Aerial crown-view tile of a tropical tree (Barro Colorado Island, Panama), acquired 20250818:
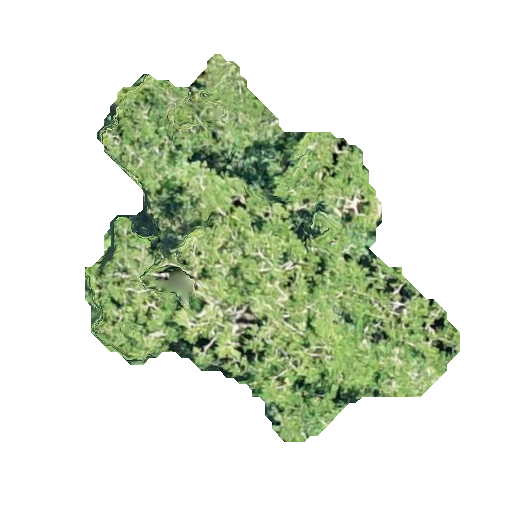
Species: Platypodium elegans
GBIF accepted scientific name: Platypodium elegans
Crown area: 120.616 m²